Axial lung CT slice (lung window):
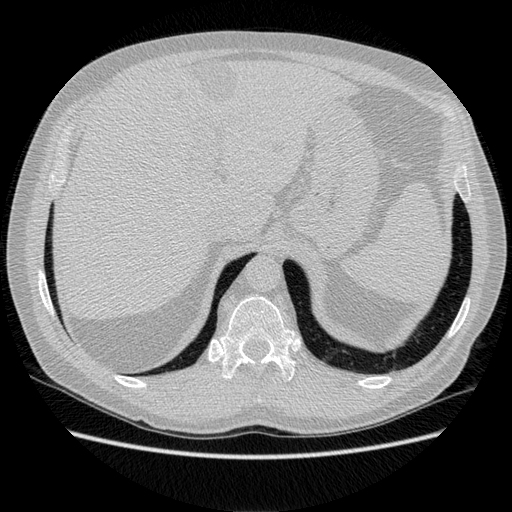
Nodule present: no